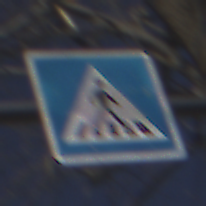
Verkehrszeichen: FussgaengerueberwegLinks
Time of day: Midday
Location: Outdoor (Nature)
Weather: Clear
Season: NotSpecified
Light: Natural